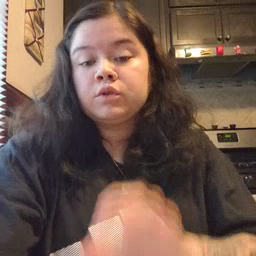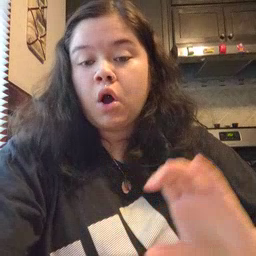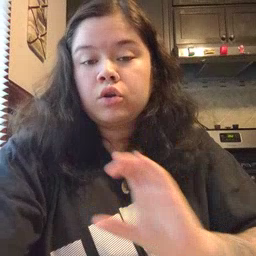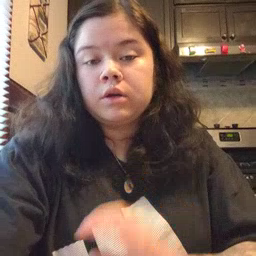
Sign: chocolate